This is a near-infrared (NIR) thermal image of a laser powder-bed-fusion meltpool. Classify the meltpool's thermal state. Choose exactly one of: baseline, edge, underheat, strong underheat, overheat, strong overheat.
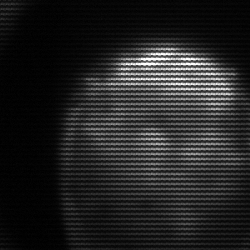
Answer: edge